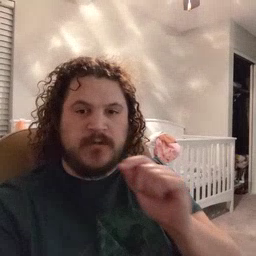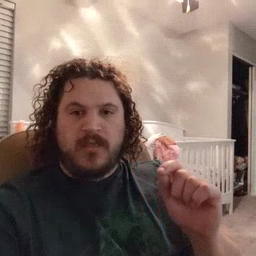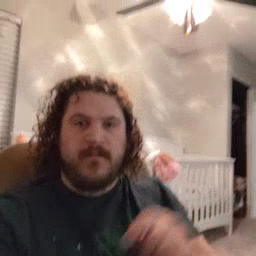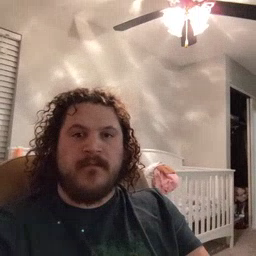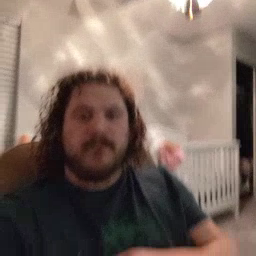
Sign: pencil